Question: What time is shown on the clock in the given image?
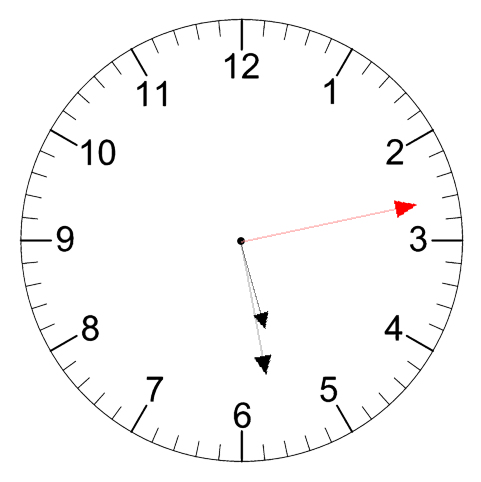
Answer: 05:28:13